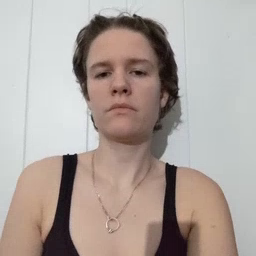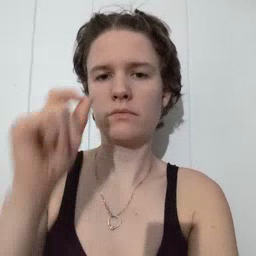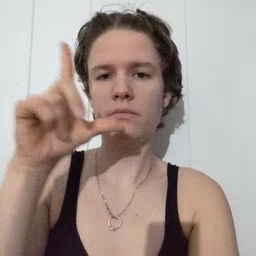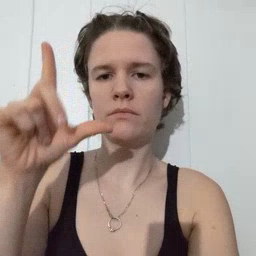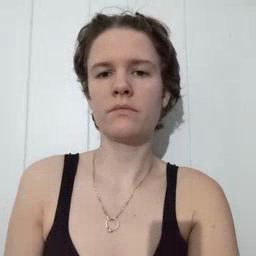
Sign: wake